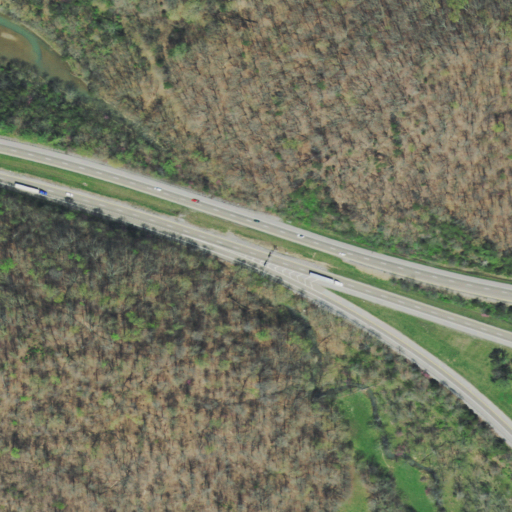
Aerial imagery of gap in Tennessee named Hope Gap containing deciduous forest, medium intensity development, low intensity development, mixed forest, pasture, and open water